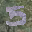
Label: 5